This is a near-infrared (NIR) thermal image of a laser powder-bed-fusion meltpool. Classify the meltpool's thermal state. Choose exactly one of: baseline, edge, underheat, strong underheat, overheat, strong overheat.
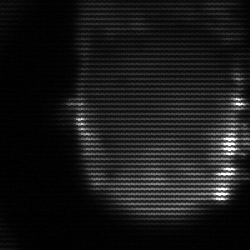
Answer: baseline